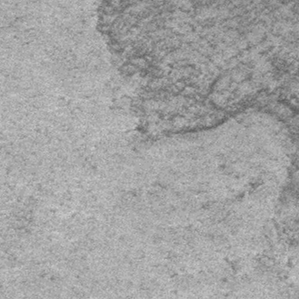
Label: frost